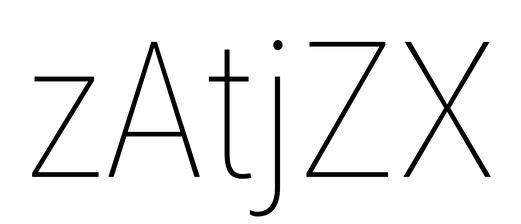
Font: Roboto_Condensed_Thin